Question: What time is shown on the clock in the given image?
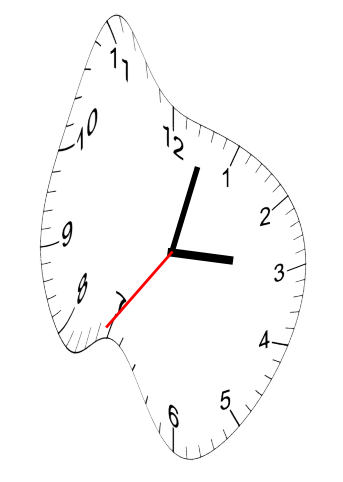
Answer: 03:02:36